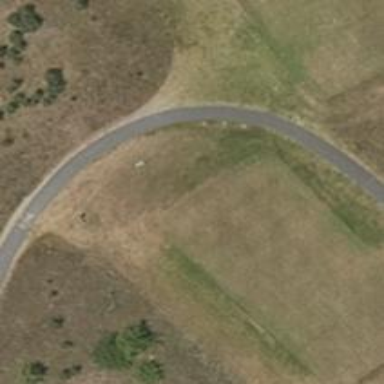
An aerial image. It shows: Golf tee.